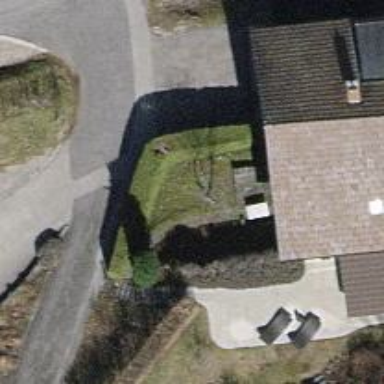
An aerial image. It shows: Hedge barrier.